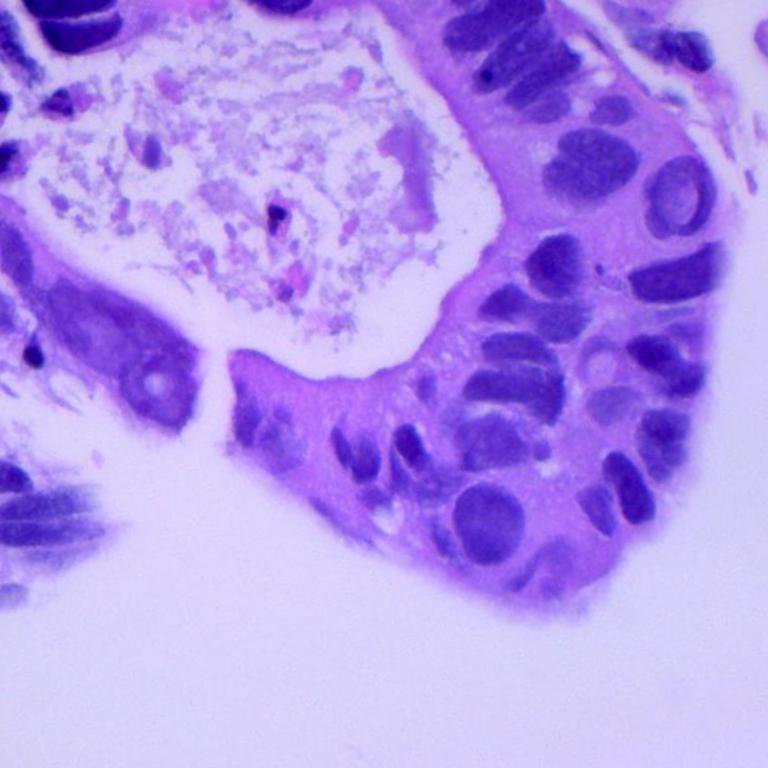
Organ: lung
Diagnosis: adenocarcinomas